Question: I'm trying to manipulate with 2 Jlists and using buttons to pass the items from one list to another, like this:

So far I have tried with this chunk of code:
'''
if(jliIz.getSelectedIndex() > 0) {
jliIzKoncno.add(jliIz.getComponent(jliIz.getSelectedIndex()));
}
//jliIz is JList is the first JList
//jliIzKoncno is JList where I want to add elements
'''
But it throws a 'java.lang.ArrayIndexOutOfBoundsException: No such child: 1 // or any other index' when I try to execute the code above.
Also, how will I delete the items from the first ('jliIz') list after I add the item to the other list (jliIzKoncno)
Thanks a lot!
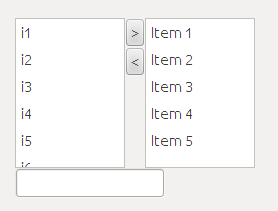
Answer: Why not to use some 'ListModel' eg. (<URL> class to manipulate 'JList'?